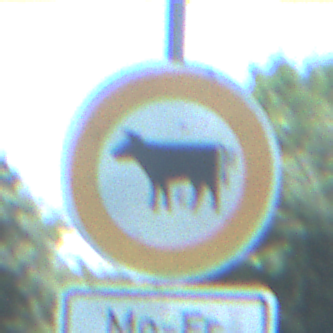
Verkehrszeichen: VerbotViehtrieb
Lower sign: ZeitangabenMitBeschraenkungAufWochentage2
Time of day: Midday
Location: Outdoor (Nature)
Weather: Clear
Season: Summer
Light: Natural